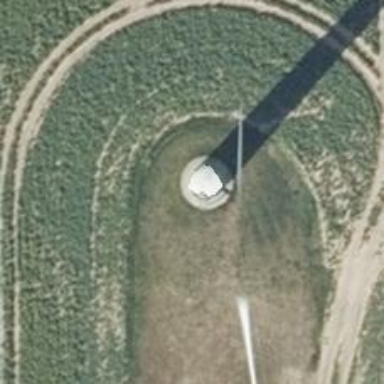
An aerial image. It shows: Wind generator using horizontal axis wind turbines.